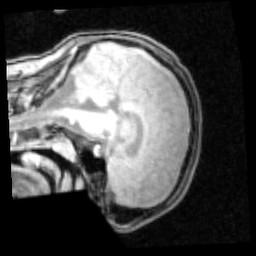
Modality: PDw
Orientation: sagittal
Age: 20
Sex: male
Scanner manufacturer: siemens
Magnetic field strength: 3 T
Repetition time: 0.25 s
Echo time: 0.00103 s